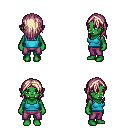
a pixel art fantasy rpg character, female body template, orc, green skin, teal pirate shirt, magenta pants, white blonde long hairstyle, four views (front, back, left, right), 2x2 character sprite sheet, small pixel art, hard edges, no anti-aliasing